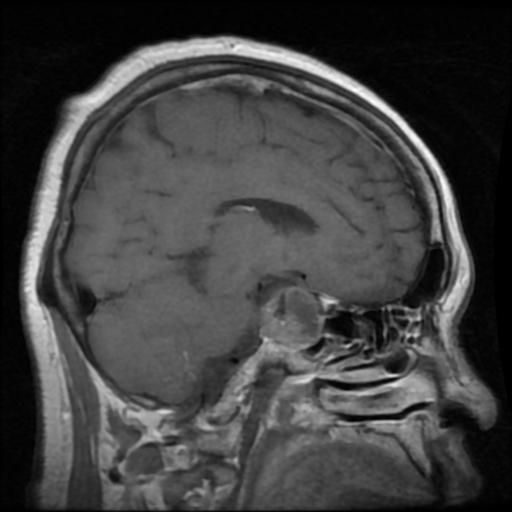
Label: pituitary